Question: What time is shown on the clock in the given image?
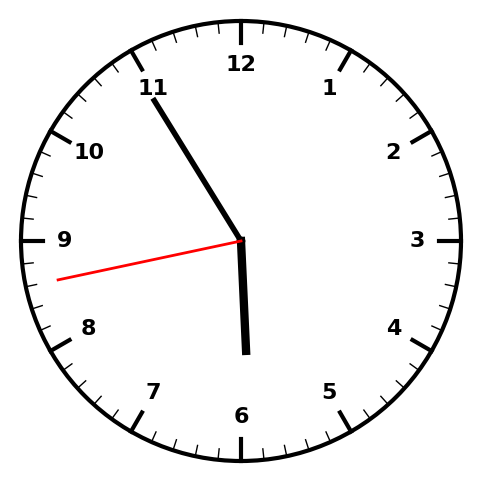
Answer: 05:54:43